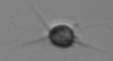
Label: Acanthoica_quattrospina